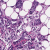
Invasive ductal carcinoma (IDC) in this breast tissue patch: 0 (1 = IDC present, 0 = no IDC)